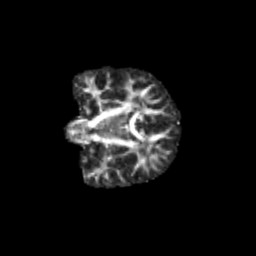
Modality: FA
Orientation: coronal
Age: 10
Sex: female
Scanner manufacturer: siemens
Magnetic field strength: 3 T
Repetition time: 3.8 s
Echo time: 0.07 s